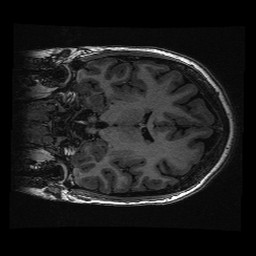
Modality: T1w
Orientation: coronal
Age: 26
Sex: female
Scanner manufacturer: ge
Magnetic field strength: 3 T
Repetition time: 0.008848 s
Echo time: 0.003544 s